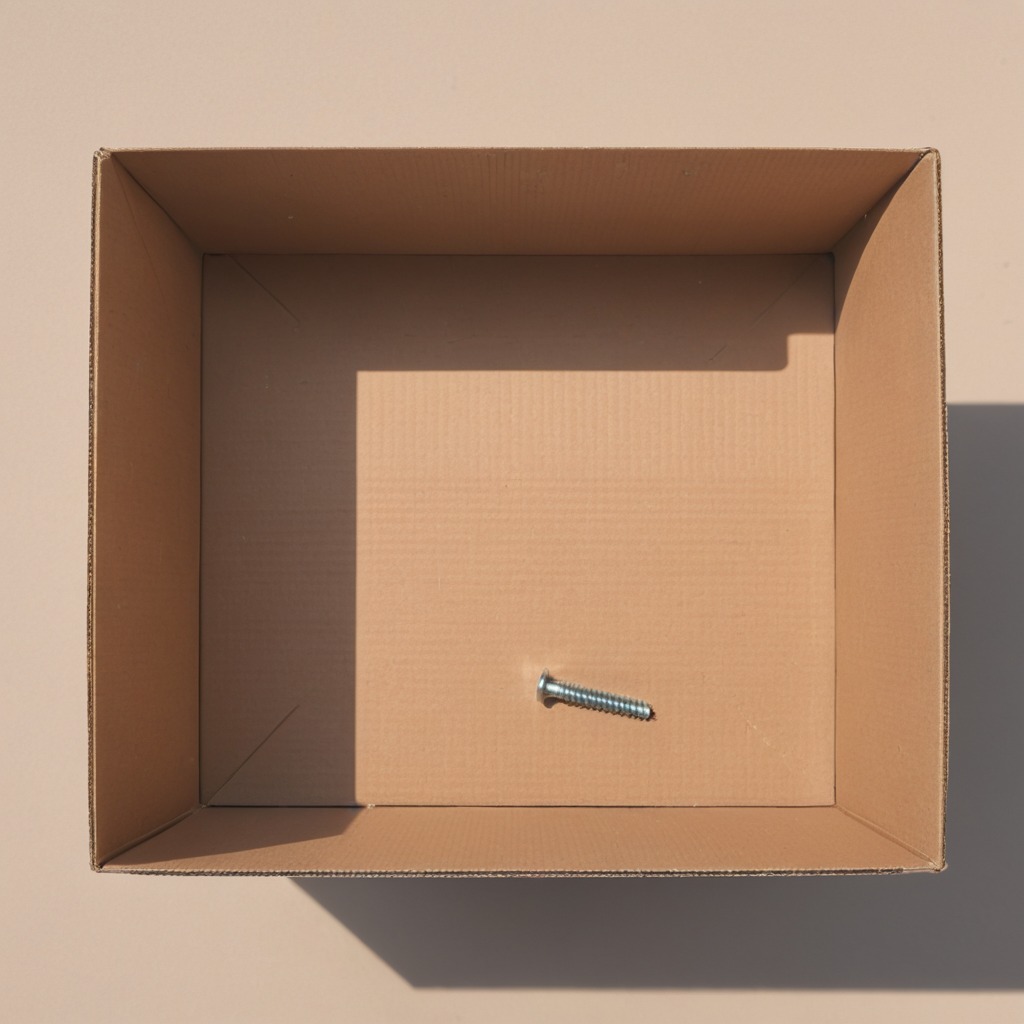
A metal screw lying on a clean dry cardboard box surface in an outdoor workshop during daytime bright natural light soft shadows slightly creased but